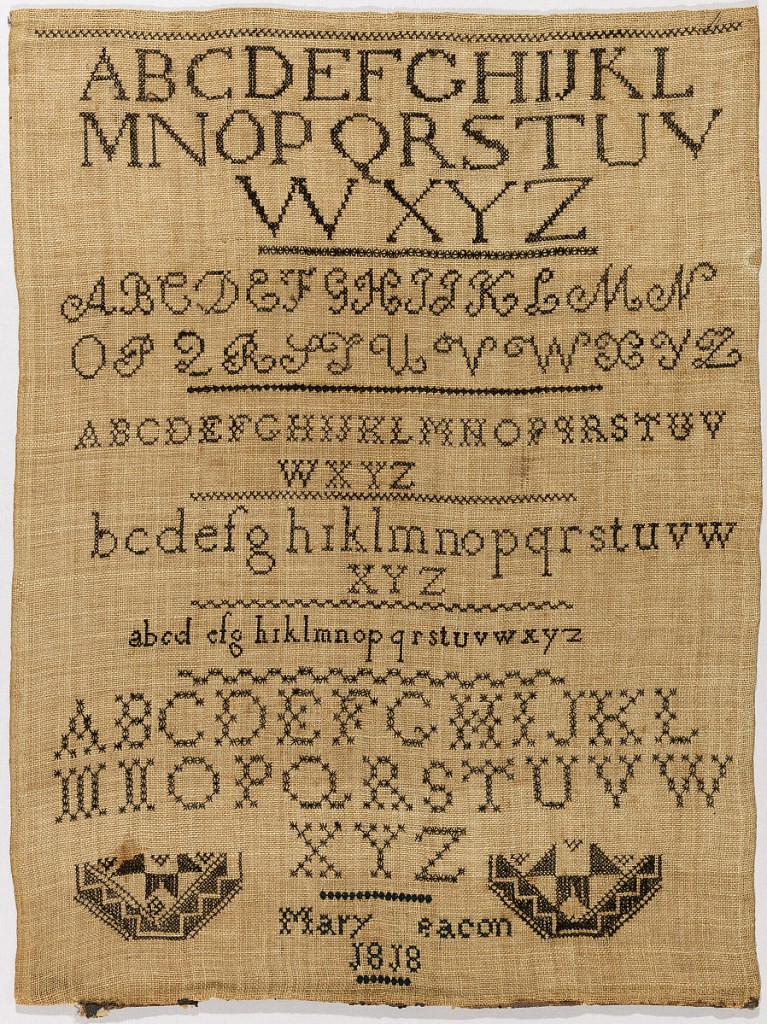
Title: Sampler
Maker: Mary Beacon, American
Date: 1818
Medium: silk embroidery on linen foundation Technique: embroidered in counted cross, herringbone, rococo and eye stitches on plain weave foundation
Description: Six alphabets separated by narrow geometric borders, and lower halves of two decorative octagons, all in black.  Some of the alphabets are missing the letter J.